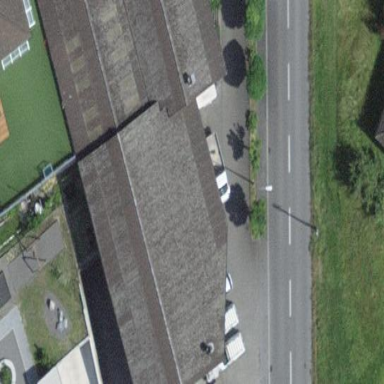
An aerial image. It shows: Industrial building.